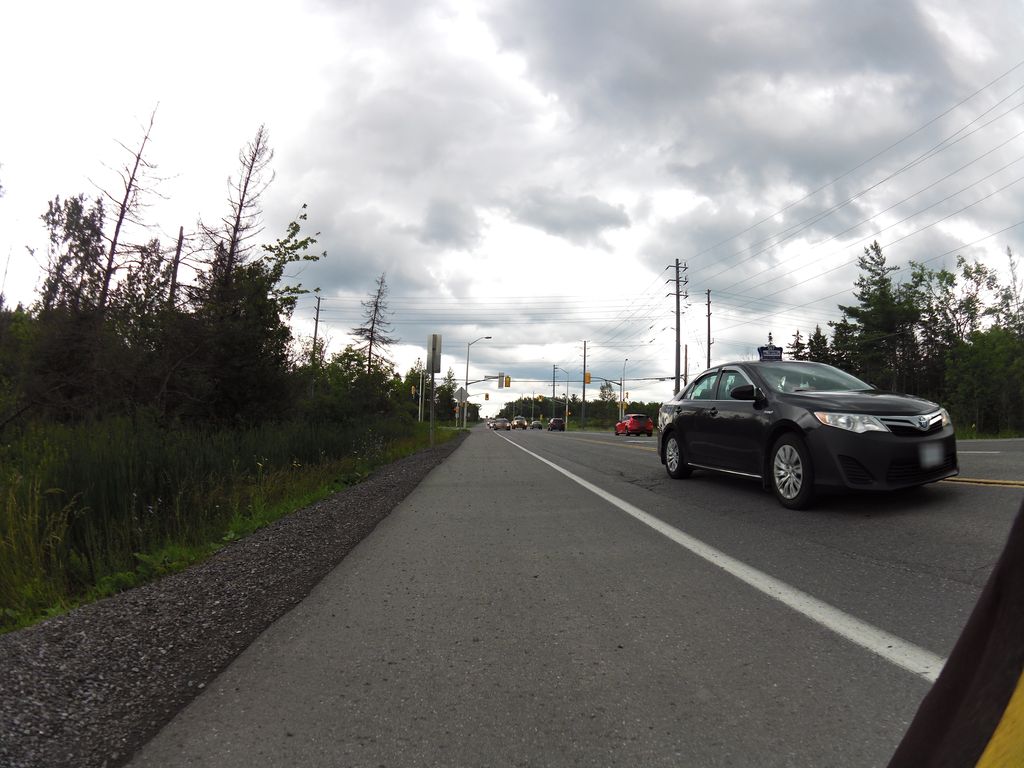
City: ottawa-gatineau